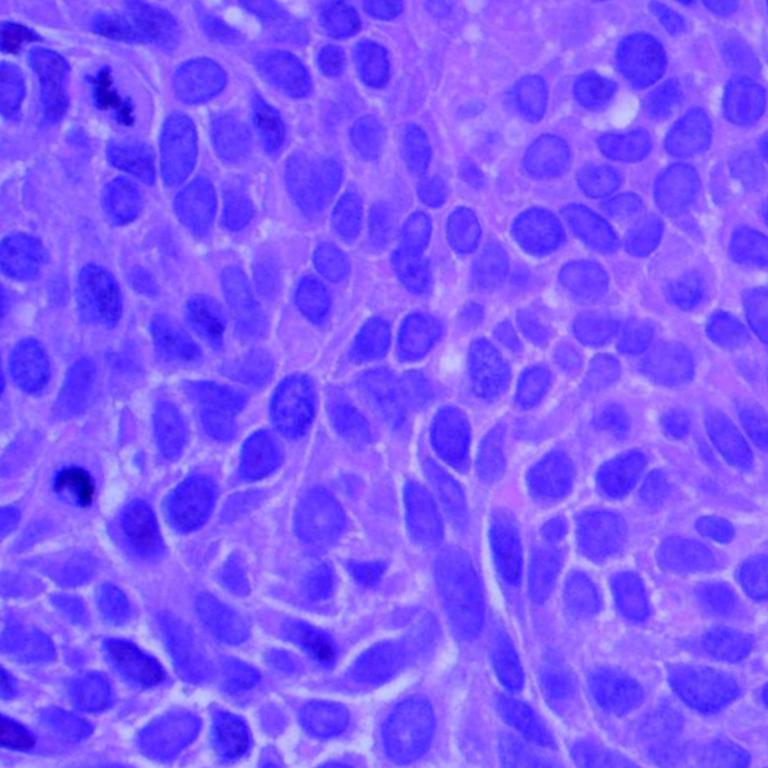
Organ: lung
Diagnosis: squamous carcinomas